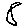
Label: moon